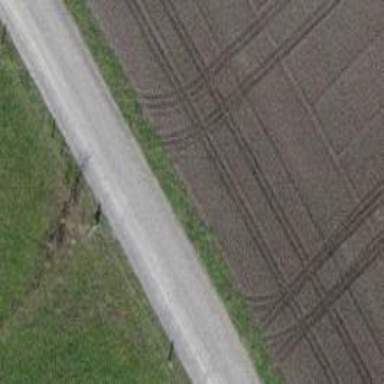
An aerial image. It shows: Agricultural track with grade3 tracktype suitable for agricultural vehicles.